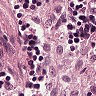
Metastatic tissue present: no